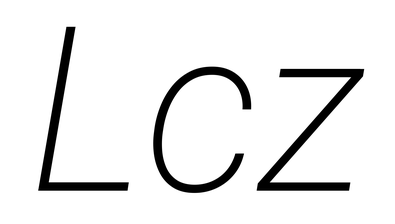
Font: Roboto-Italic_ExtraLight_Italic